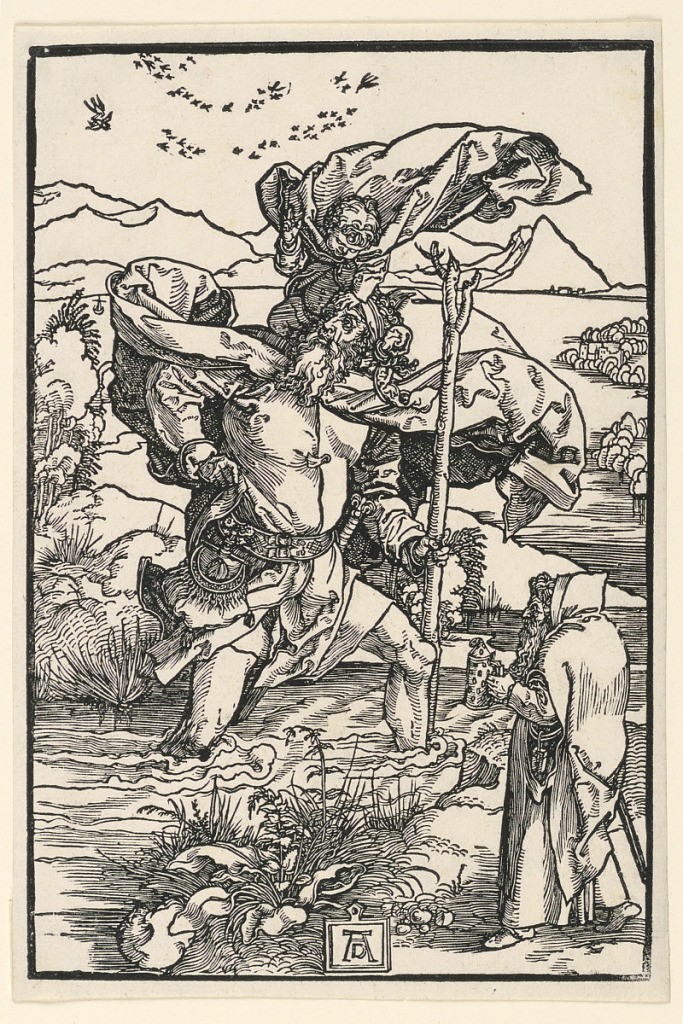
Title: Saint Christopher
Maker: Albrecht Dürer, German, 1471–1528
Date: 1503–1504
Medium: Woodcut on laid paper
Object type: print
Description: Vertical rectangle. S. Christopher is represented crossing the stream, at left. The Christ child is seated on his shoulders. A hermit stands on shore, at lower right. A tablet with the monogram of Durer is at lower center. Above, at left, a flock of birds in flight.